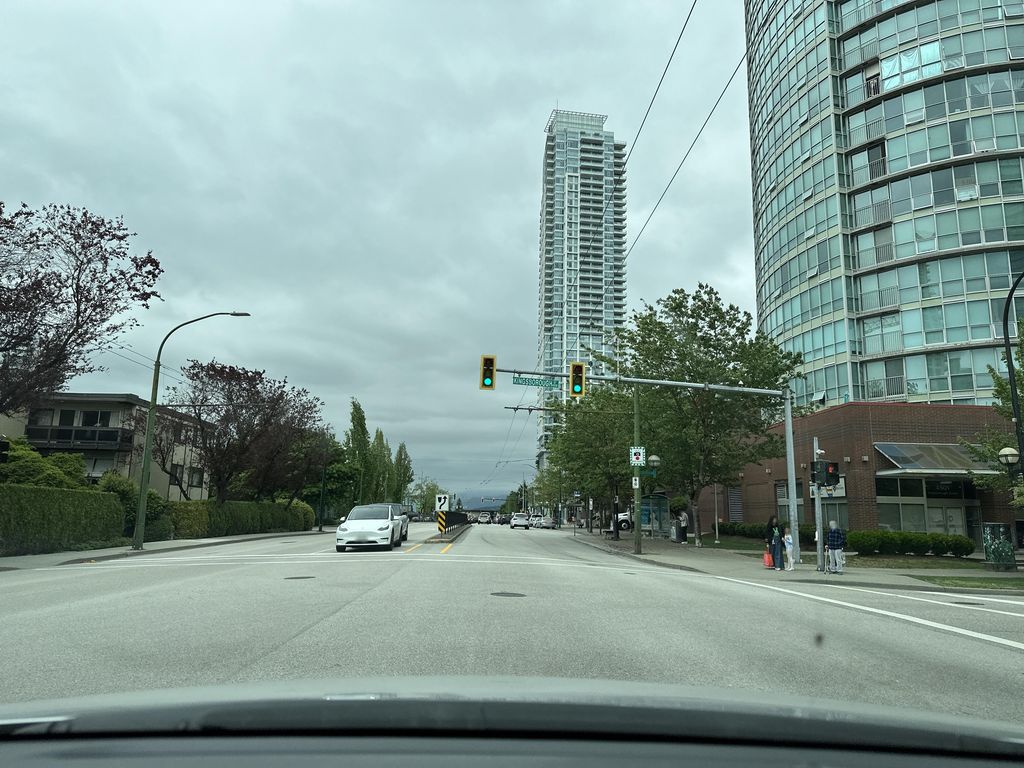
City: vancouver